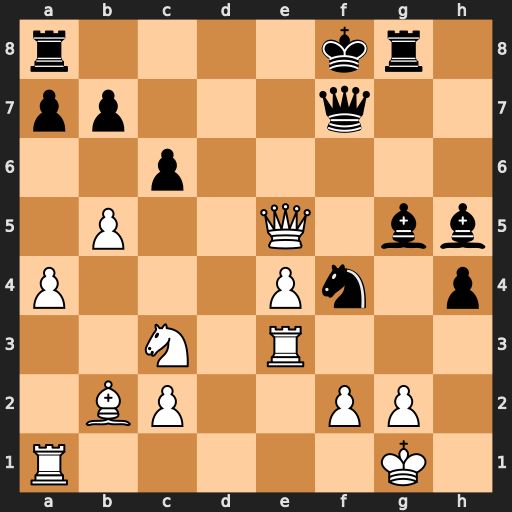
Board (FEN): r4kr1/pp3q2/2p5/1P2Q1bb/P3Pn1p/2N1R3/1BP2PP1/R5K1
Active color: w
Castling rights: -
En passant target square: -
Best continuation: Ba3+ Be7 Bxe7+ Qxe7 Qxf4+